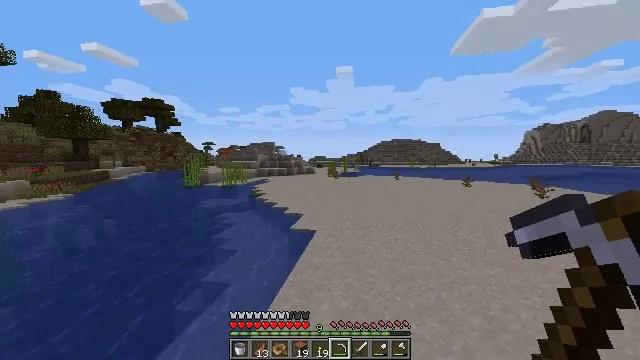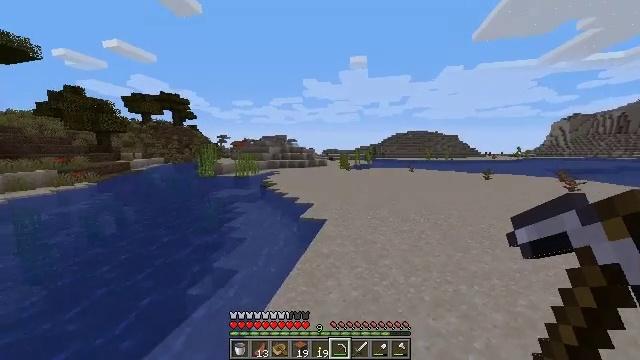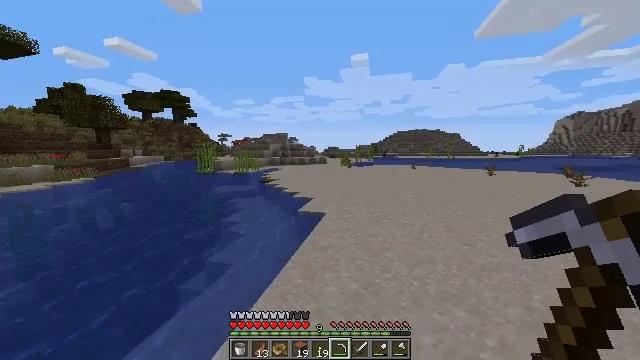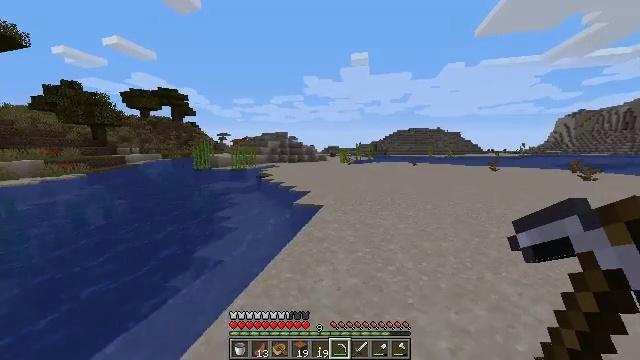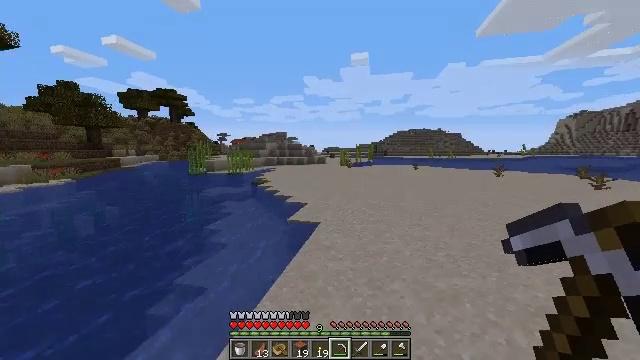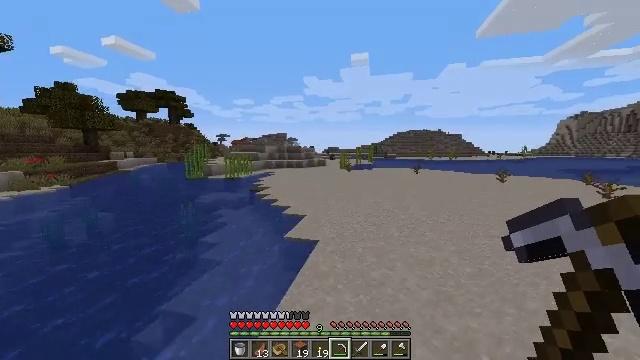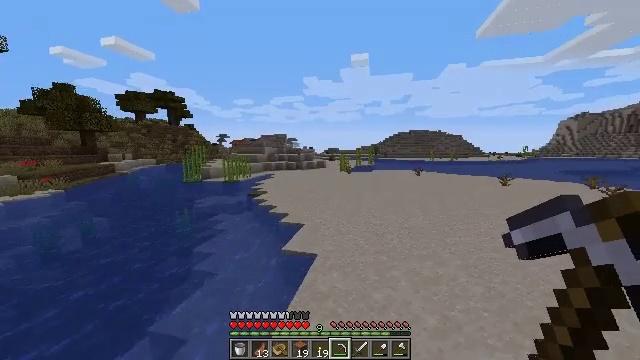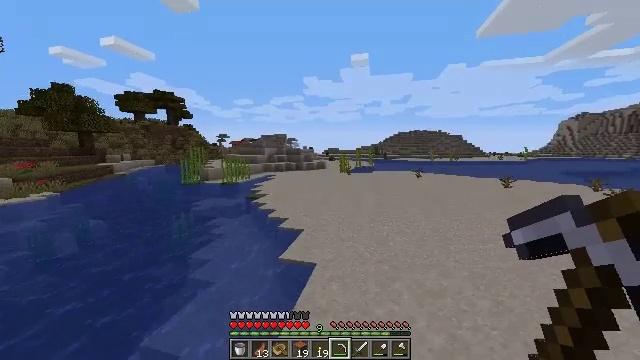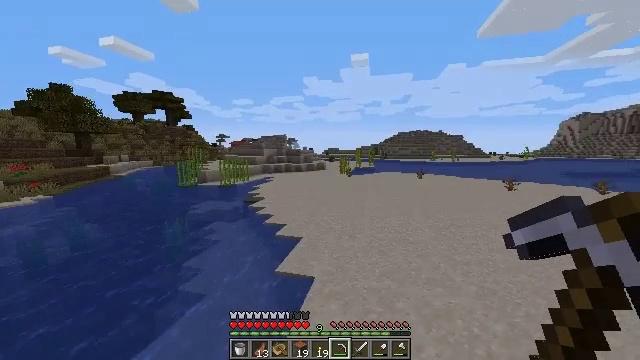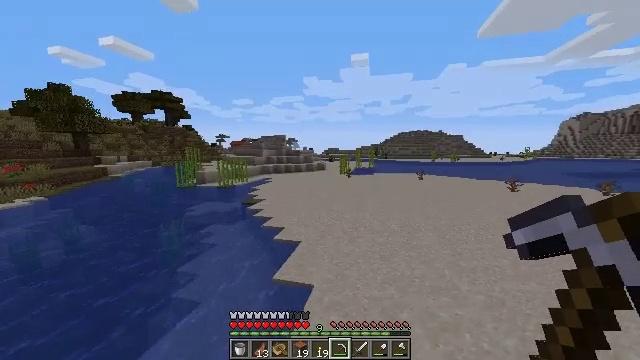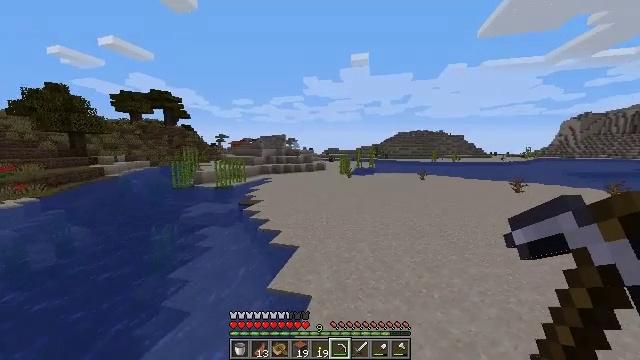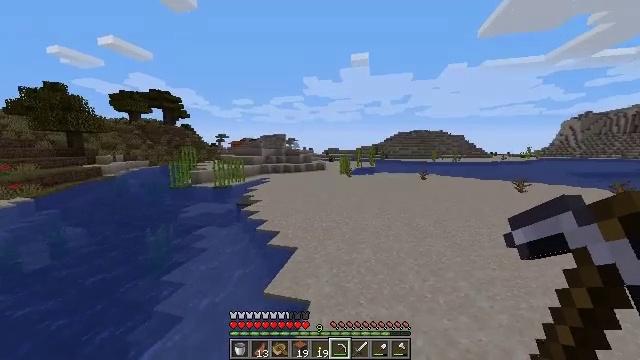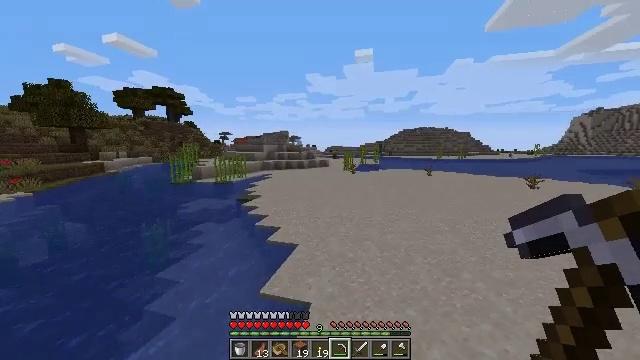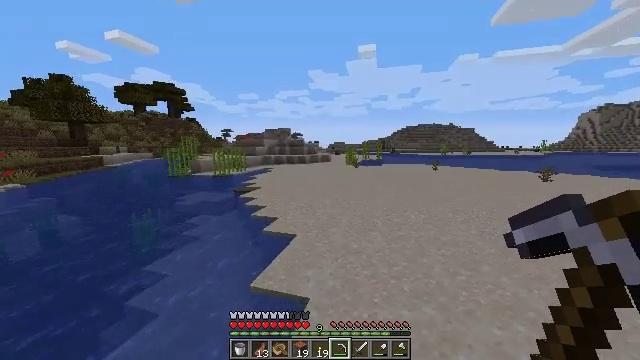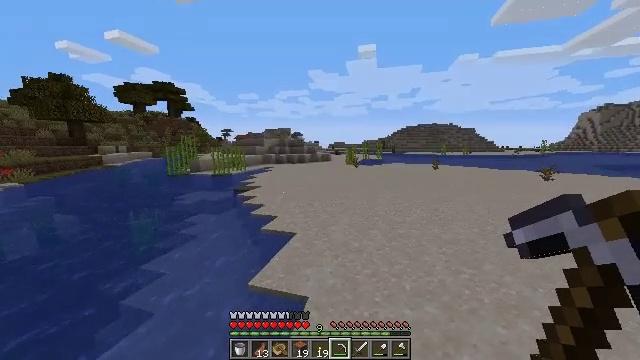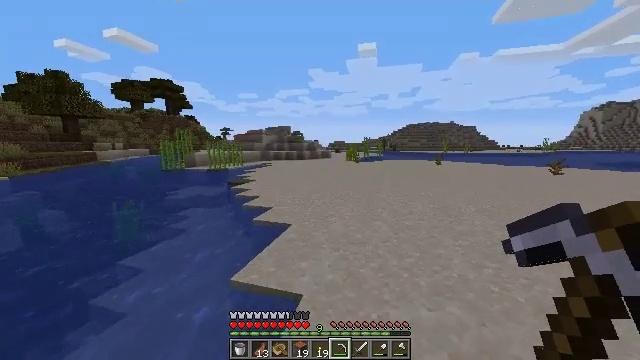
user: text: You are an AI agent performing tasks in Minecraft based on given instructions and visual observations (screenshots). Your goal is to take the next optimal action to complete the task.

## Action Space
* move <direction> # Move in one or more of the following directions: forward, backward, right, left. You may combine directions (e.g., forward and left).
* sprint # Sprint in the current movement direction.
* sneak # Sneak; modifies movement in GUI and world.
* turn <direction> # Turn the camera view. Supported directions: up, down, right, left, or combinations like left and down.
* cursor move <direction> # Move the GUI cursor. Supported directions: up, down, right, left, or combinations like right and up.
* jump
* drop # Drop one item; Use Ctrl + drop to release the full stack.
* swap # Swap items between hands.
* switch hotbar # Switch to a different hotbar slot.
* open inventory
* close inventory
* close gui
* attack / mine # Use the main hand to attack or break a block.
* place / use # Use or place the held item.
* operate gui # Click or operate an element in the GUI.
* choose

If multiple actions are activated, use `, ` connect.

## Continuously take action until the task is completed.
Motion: motion action
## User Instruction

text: Cut down the sugar cane stalks.
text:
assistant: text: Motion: move forward, turn left and down, jump
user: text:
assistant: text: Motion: move forward, jump
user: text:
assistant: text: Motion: move forward, jump
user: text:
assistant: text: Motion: move forward, jump
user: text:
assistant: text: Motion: move forward, jump
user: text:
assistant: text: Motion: move forward, jump
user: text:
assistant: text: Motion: move forward, jump
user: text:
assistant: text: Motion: move forward, jump
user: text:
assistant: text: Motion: move forward, jump
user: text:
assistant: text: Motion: move forward, jump
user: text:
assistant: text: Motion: move forward, jump
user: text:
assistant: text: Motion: move forward, jump
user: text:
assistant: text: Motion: move forward, jump
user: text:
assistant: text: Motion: move forward, jump
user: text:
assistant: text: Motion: move forward, jump
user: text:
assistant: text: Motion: move forward, jump
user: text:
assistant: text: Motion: move forward, jump
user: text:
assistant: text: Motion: move forward, jump
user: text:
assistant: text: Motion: move forward, jump
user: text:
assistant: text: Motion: move forward, jump
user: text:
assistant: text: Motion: move forward, turn left and down, jump
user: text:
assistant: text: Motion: move forward, turn left and down, jump
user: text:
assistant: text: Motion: move forward, jump
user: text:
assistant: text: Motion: move forward, jump
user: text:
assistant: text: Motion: move forward, jump
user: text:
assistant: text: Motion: move forward, jump
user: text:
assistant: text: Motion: move forward, jump
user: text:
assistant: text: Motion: move forward, jump
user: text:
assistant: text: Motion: move forward, jump
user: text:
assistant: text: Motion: move forward, jump